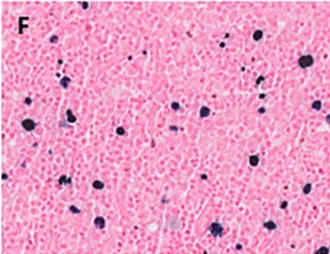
Histopathology of the supraclavicular lymph node at initial presentation in 2015 (panel A-. CD20 is negative in HRS-cells.
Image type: pathology (h&e)